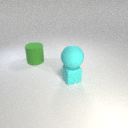
small cyan rubber cube below large cyan rubber sphere